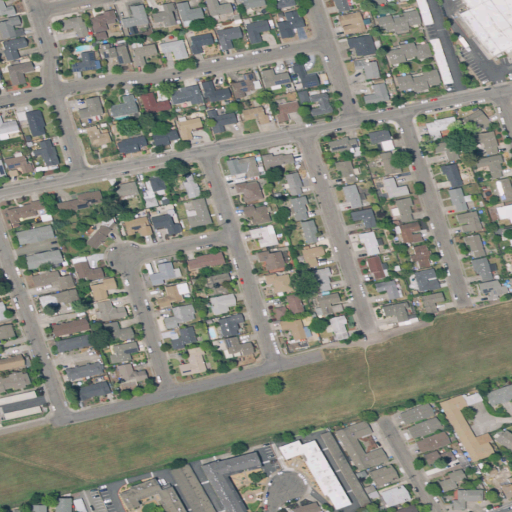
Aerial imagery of valley in California named Bennett Valley containing medium intensity development, open development, high intensity development, and low intensity development